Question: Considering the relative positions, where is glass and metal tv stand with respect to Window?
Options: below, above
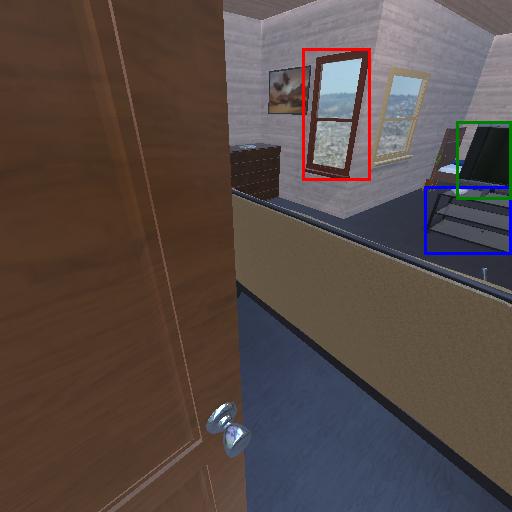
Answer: below